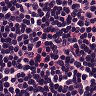
Metastatic tissue present: no